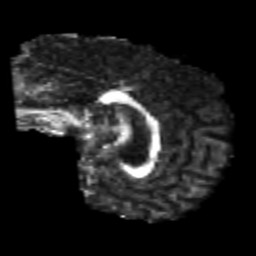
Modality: FA
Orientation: sagittal
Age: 22
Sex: male
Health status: healthy
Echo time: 0.074 s